Current action and preconditions to check: trajectory_clear

Your task: For each precondition in the list above, predict whether it will hold at this action.

Consider the current scene as observed from the mobile robot's camera, and analyze the predicted future states of all dynamic agents (e.g., people, animals, vehicles, or any moving entities) within the NEXT SECOND.

IMPORTANT: Only answer "very likely" if you are absolutely certain—based on strong, clear evidence—that a dynamic agent will violate the precondition in the predicted future state. Do NOT answer "very likely" for unlikely, ambiguous, or low-probability risks.

Ask yourself for each precondition: Is there a high probability, with clear and convincing evidence, that the predicted future states of any dynamic agent will interfere with the predicted future state of the currently executing action within the NEXT SECOND, causing that precondition to fail?

Assess the risk level based on these predictions. Use "likely" or "very likely" if motions create a clear risk of interference.

Use "neutral" or "improbable" if agents are nearby but their predicted paths are clearly diverging or non-conflicting.

Failure Risk Categories: "very improbable", "improbable", "neutral", "likely", "very likely"

Answer Format: Output ONLY the probability_of_failure value from these categories: "very improbable", "improbable", "neutral", "likely", "very likely"

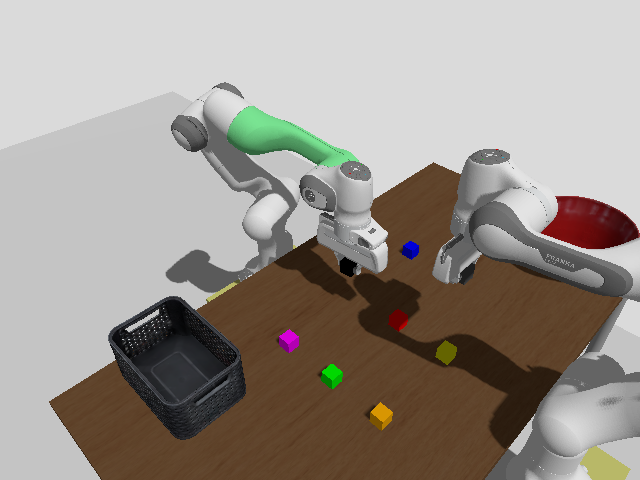

Answer: improbable